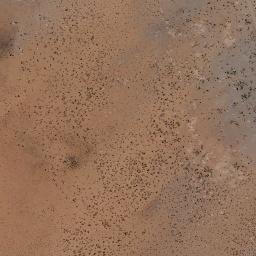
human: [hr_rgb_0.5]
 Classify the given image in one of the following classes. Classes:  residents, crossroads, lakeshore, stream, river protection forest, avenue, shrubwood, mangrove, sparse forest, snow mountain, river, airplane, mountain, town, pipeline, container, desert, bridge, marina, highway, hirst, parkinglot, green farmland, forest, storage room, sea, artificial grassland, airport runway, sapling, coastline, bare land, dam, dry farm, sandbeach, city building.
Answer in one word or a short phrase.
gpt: desert